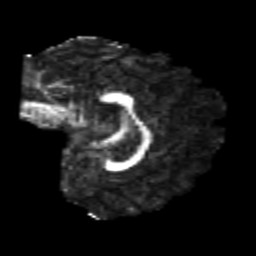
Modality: FA
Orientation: sagittal
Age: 22
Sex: female
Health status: healthy
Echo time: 0.074 s